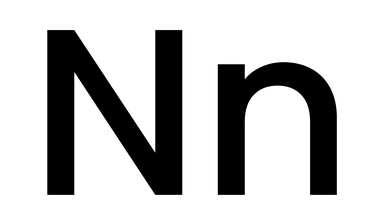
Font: Poppins-Medium